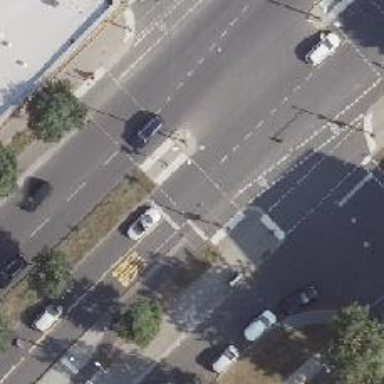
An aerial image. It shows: Crossing with traffic signals.